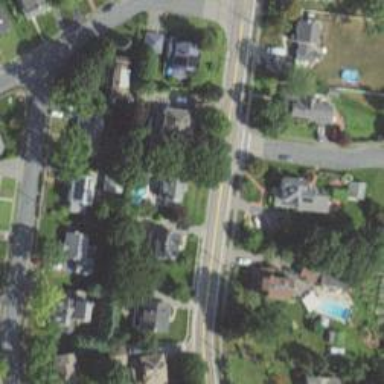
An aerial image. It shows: Secondary road with asphalt surface surrounded by residential buildings.